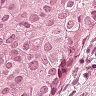
Metastatic tissue present: yes